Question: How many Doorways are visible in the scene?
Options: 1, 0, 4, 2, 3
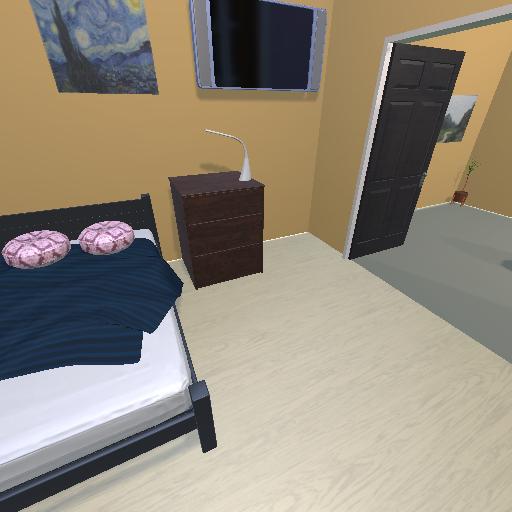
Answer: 1